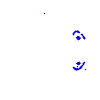
Particle: proton